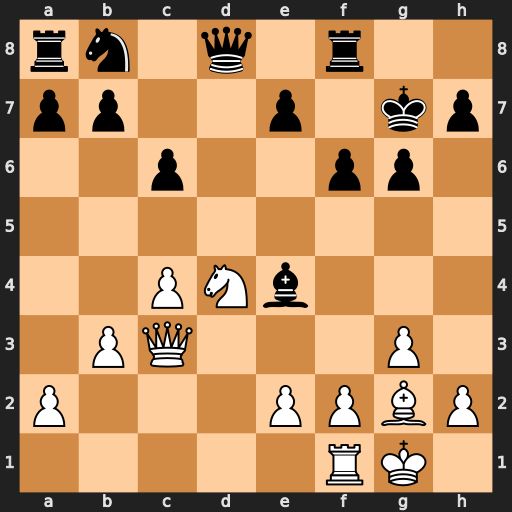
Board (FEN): rn1q1r2/pp2p1kp/2p2pp1/8/2PNb3/1PQ3P1/P3PPBP/5RK1
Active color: w
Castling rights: -
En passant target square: -
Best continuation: Ne6+ Kg8 Nxd8